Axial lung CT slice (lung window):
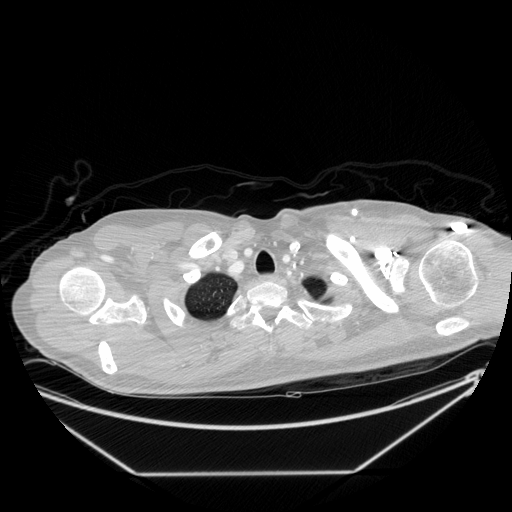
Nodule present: no